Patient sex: M
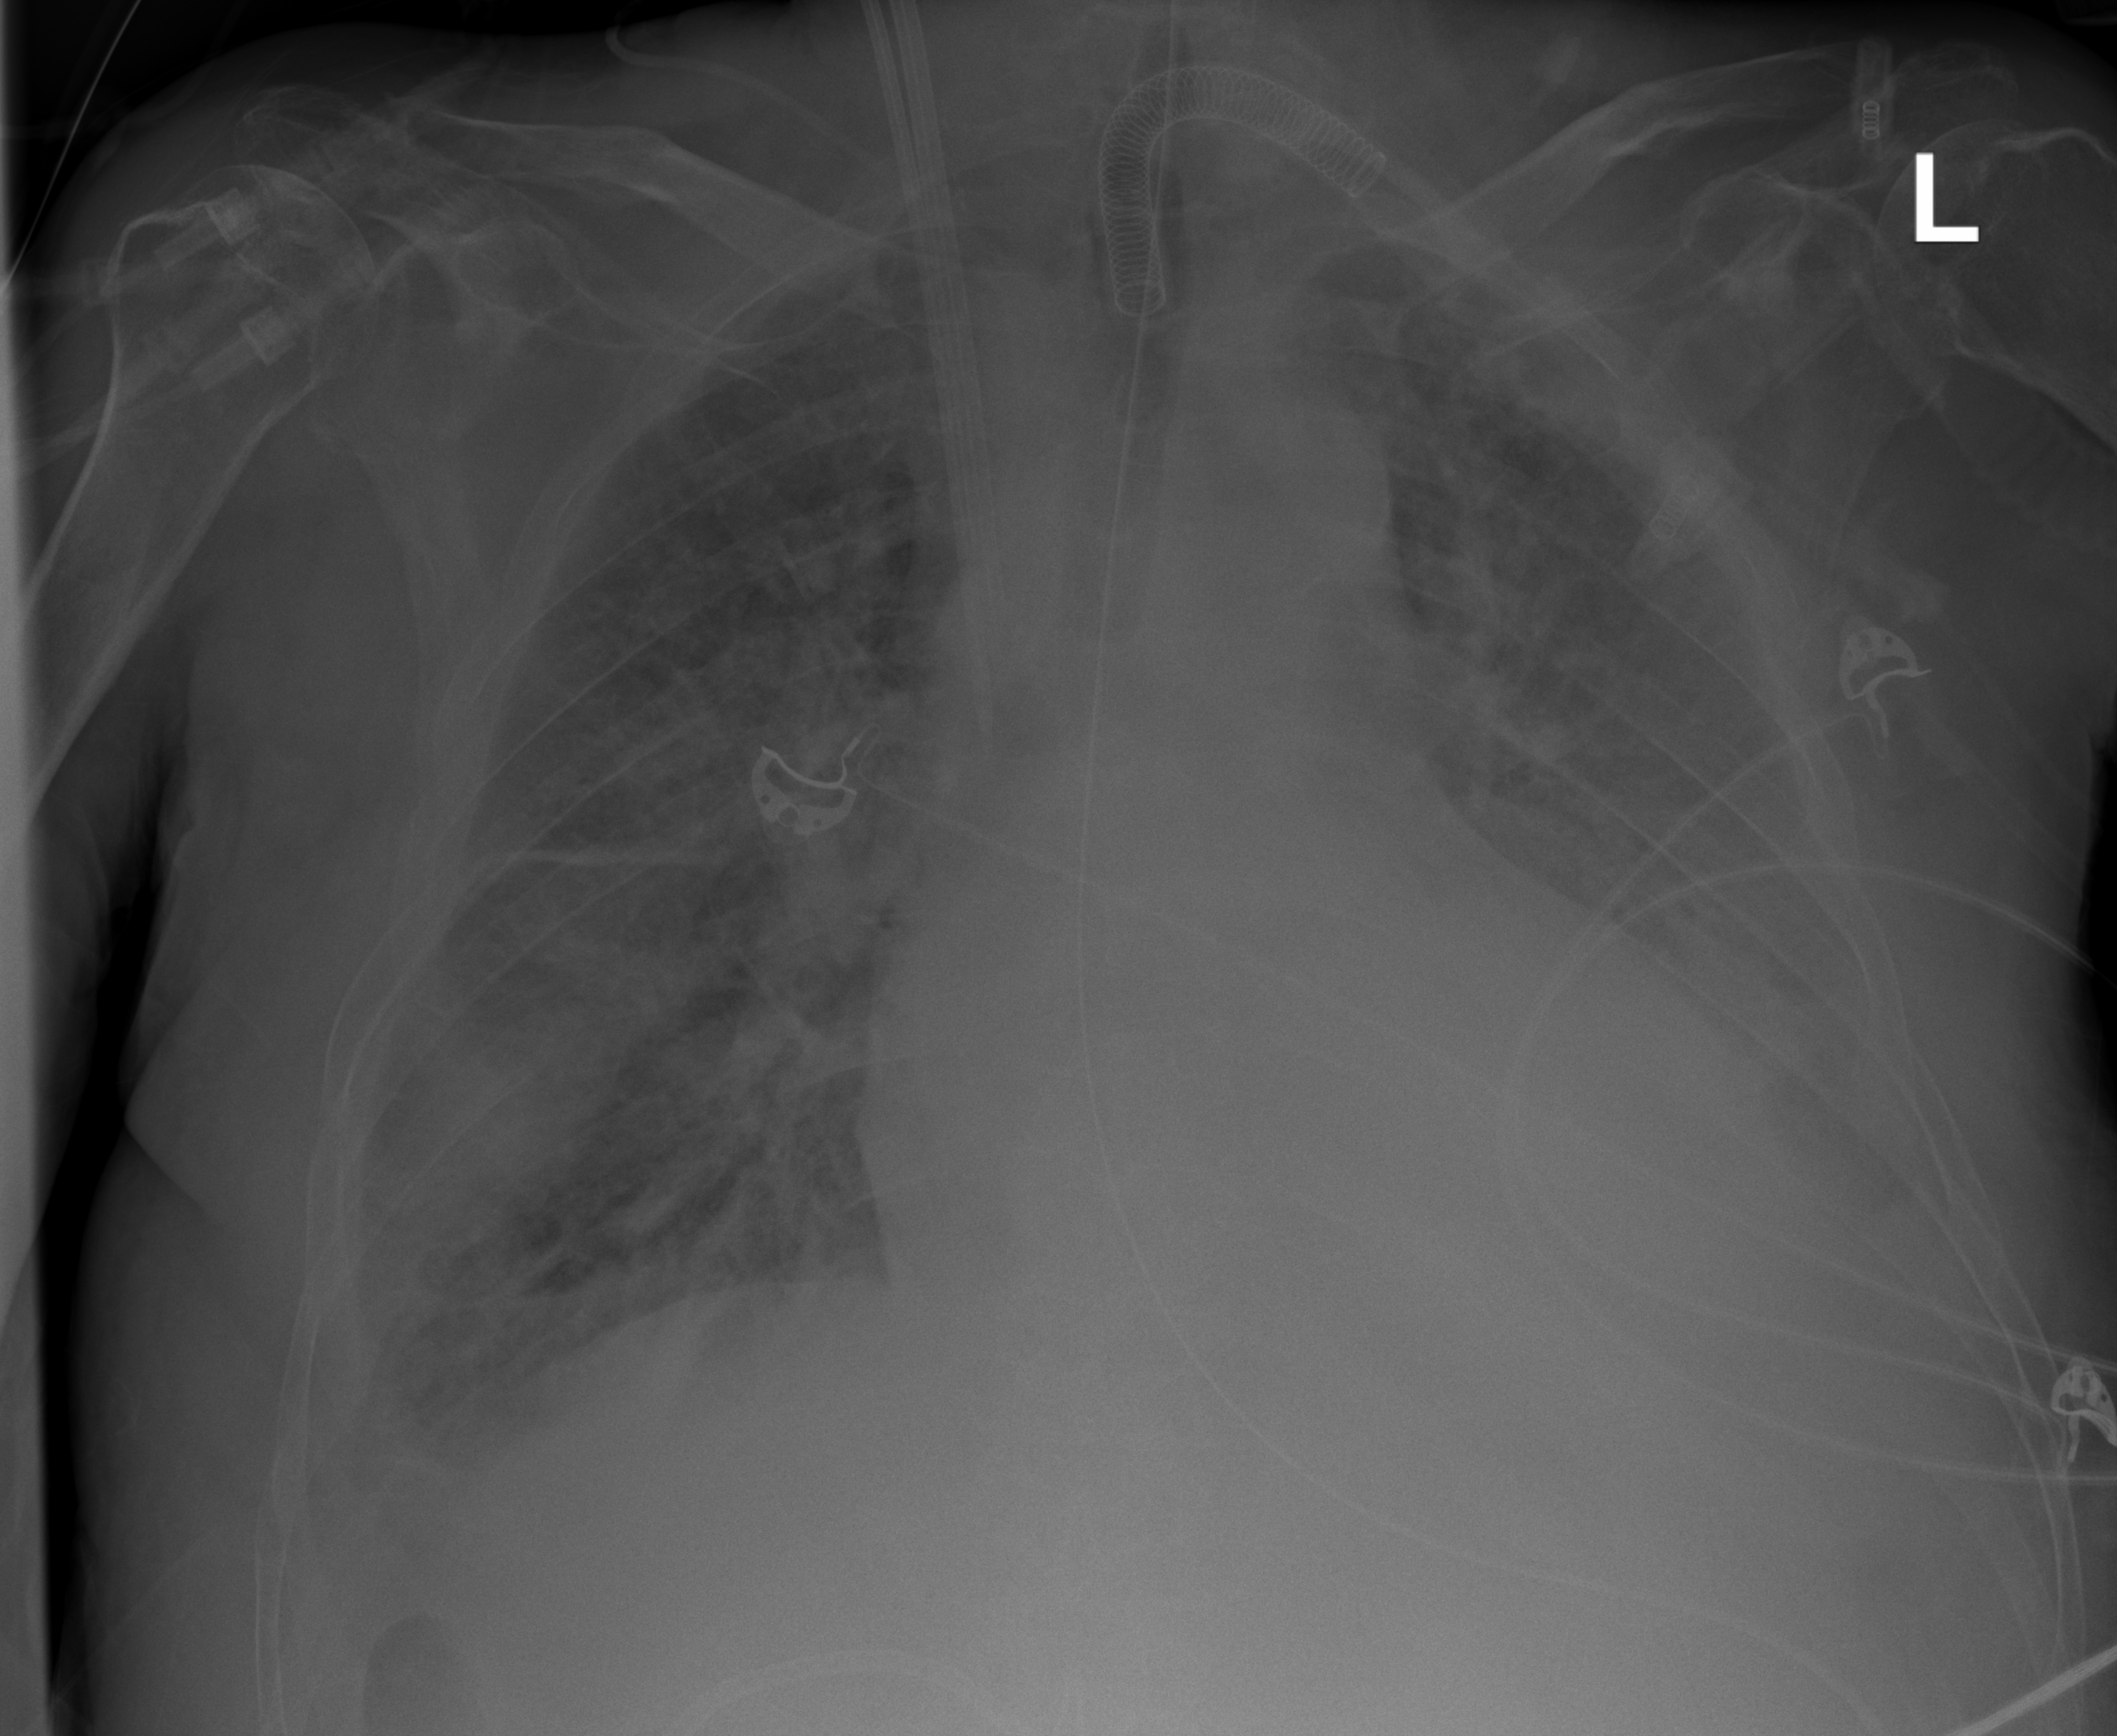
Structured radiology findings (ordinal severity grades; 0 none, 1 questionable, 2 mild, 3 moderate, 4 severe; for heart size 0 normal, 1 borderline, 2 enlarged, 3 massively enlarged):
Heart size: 2
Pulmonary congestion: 3
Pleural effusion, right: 2
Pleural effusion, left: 3
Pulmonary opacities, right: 3
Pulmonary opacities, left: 3
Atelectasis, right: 2
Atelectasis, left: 2